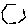
Label: hexagon